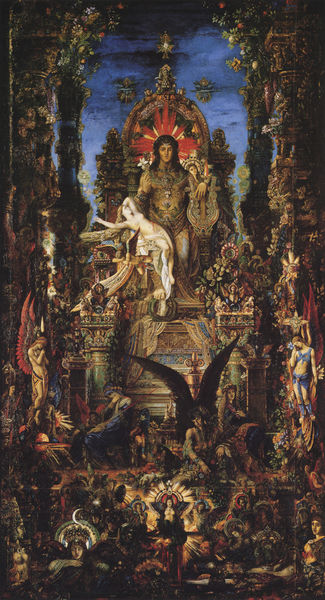
Titel: Jupiter et Sémélé
Künstler: Gustave Moreau
Standort: Paris
Institution: Musée Gustave Moreau
Schlagwörter: adler, baum, blau, dunkel, flügel, gemälde, gott, himmel, mann, nackt, schatten, weiß, wolken, frauen, menschen, ocker, sitzen, braun, brust, bunt, busen, frankreich, frau, licht, männer, nacht, schwarz, säulen, türkis, rot, tiere, beige, malerei, symbolismus, alt, gericht, bibel, rahmen, sessel, pflanzen, engel, ranken, brüste, düster, bogen, figuren, treppe, thron, finster, glanz, kreuz, flammen, strahlen, jungfrau, offenbarung, herrscher, tron, allegorie, viel, altar, schein, heiligenschein, seiten, statuen, nimbus, jesus, götter, hölle, teufel, durchscheinen, tempel, opfer, gottheit, jupiter, maria, anbetung, heiland, miniatur, verzierungen, helena, monster, gewimmel, peronen, strahlenkranz, selene, thronen, nakct, kunstwerk, moreau, opfergabe, menshen, fantasiegestalten, gustave moreau, allegorisch, throm, flammenflügel, strahlenkränze